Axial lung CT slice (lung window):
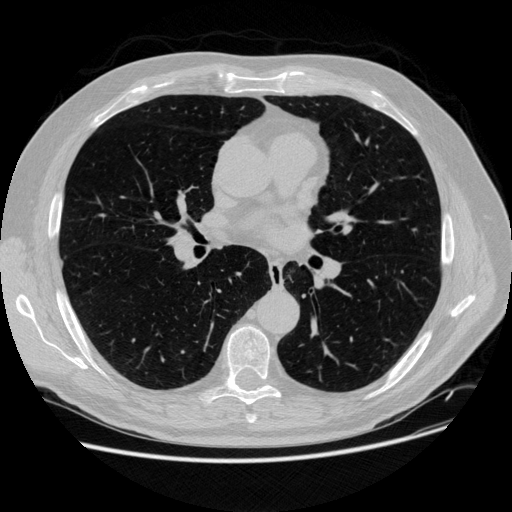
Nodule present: no